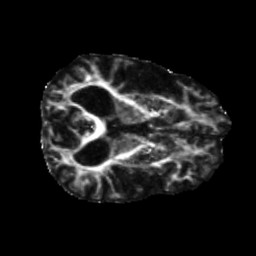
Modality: FA
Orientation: axial
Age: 69
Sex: male
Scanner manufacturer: siemens
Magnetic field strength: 3 T
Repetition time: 5.25 s
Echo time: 0.08 s